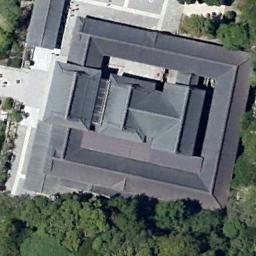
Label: palace